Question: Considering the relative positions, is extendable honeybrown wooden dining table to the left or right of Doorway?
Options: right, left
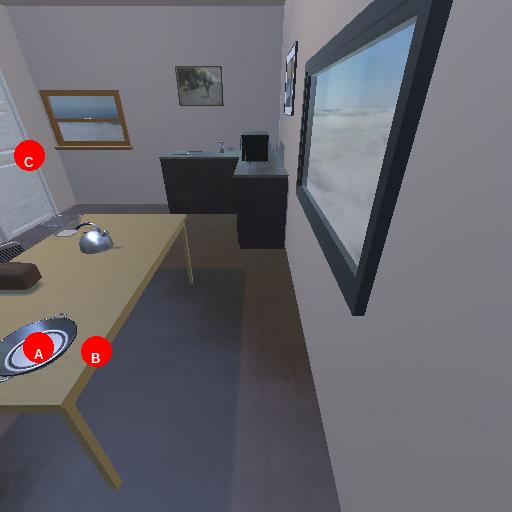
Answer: right